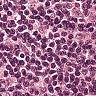
Metastatic tissue present: no